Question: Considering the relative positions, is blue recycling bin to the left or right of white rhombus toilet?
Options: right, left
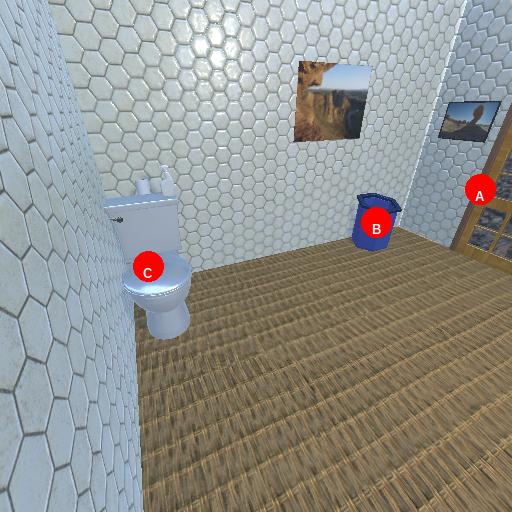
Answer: right